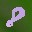
Label: 8